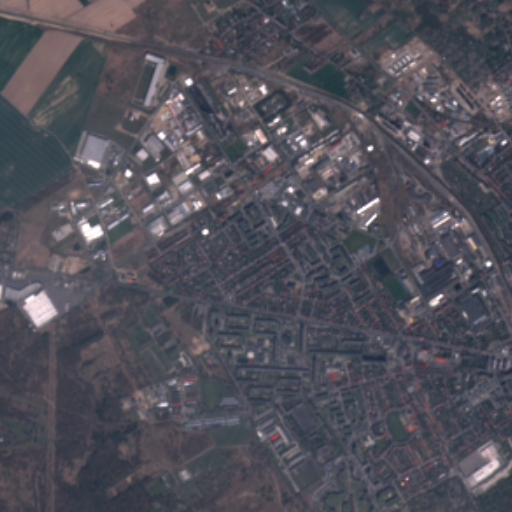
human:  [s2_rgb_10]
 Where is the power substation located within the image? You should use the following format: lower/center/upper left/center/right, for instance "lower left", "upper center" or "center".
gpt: The power substation is located in the center left of the image.
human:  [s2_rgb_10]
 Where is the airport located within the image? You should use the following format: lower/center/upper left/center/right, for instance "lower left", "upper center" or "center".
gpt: There is no airport in the image.